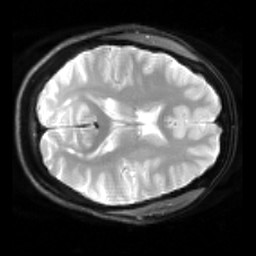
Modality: inplaneT2
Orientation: axial
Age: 26
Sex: female
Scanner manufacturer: siemens
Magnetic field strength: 3 T
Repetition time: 5 s
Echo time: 0.034 s